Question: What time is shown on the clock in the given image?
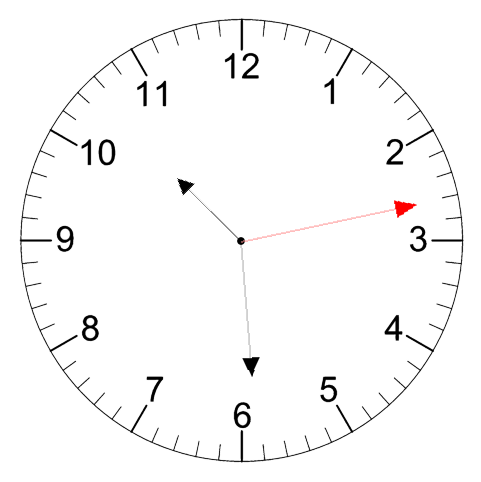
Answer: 10:29:13